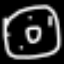
Label: donut